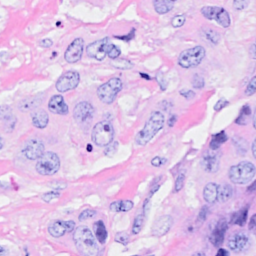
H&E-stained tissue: Breast